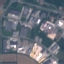
Land use / land cover: Industrial